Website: bh-photo
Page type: payment
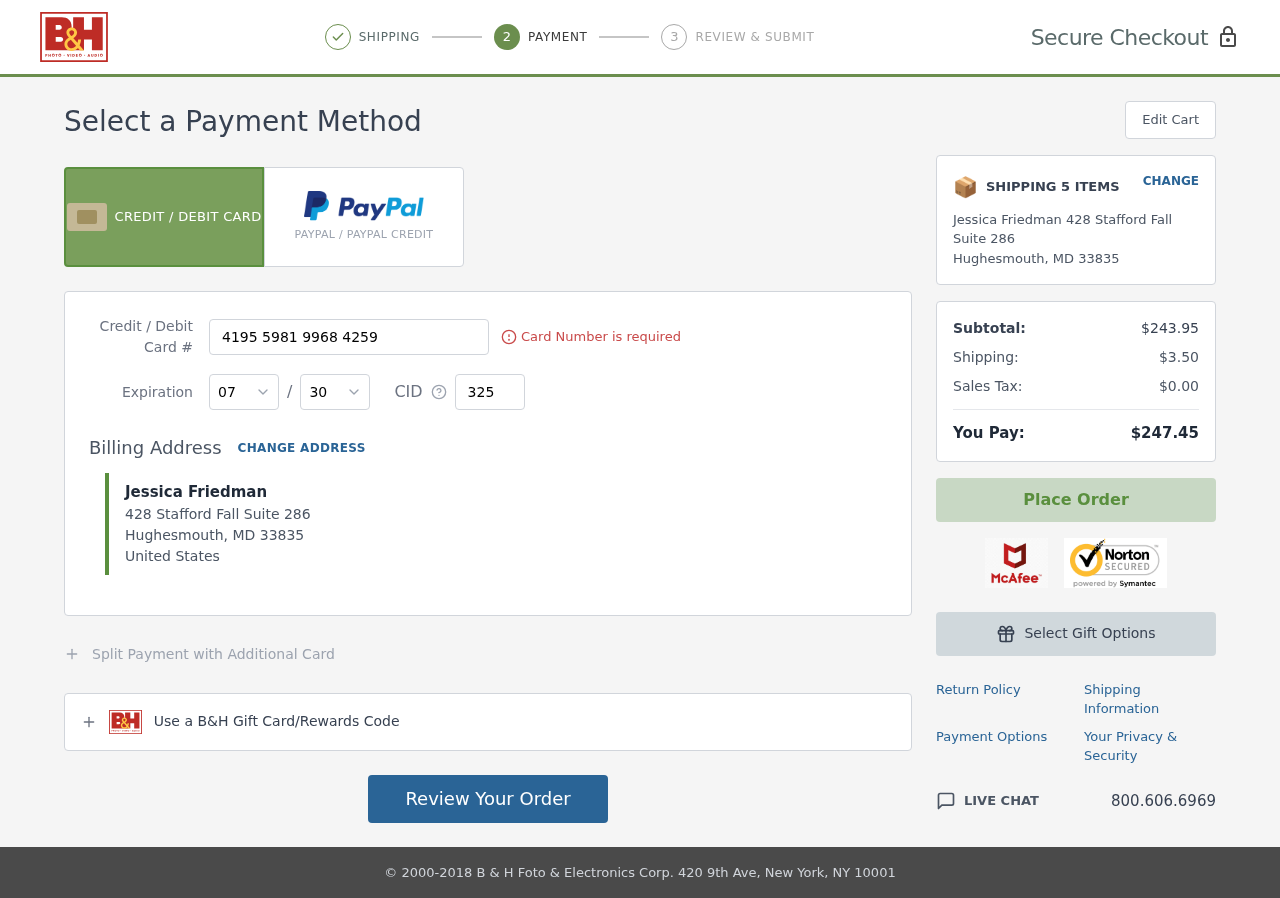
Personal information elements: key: PII_CARD_CVV
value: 325
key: PII_CARD_EXPIRY_MONTH
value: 07
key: PII_CARD_EXPIRY_YEAR
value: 30
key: PII_CARD_NUMBER
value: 4195 5981 9968 4259
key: PII_CITY
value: Hughesmouth
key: PII_COUNTRY
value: United States
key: PII_FULLNAME
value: Jessica Friedman
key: PII_POSTCODE
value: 33835
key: PII_STATE_ABBR
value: MD
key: PII_STREET
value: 428 Stafford Fall Suite 286
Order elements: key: ORDER_NUM_ITEMS
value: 5
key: ORDER_SUBTOTAL
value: $243.95
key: ORDER_SHIPPING_COST
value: $3.50
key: ORDER_TAX
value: $0.00
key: ORDER_TOTAL
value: $247.45